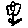
Label: flower